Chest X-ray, PA view. Patient: 65 years old, sex F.
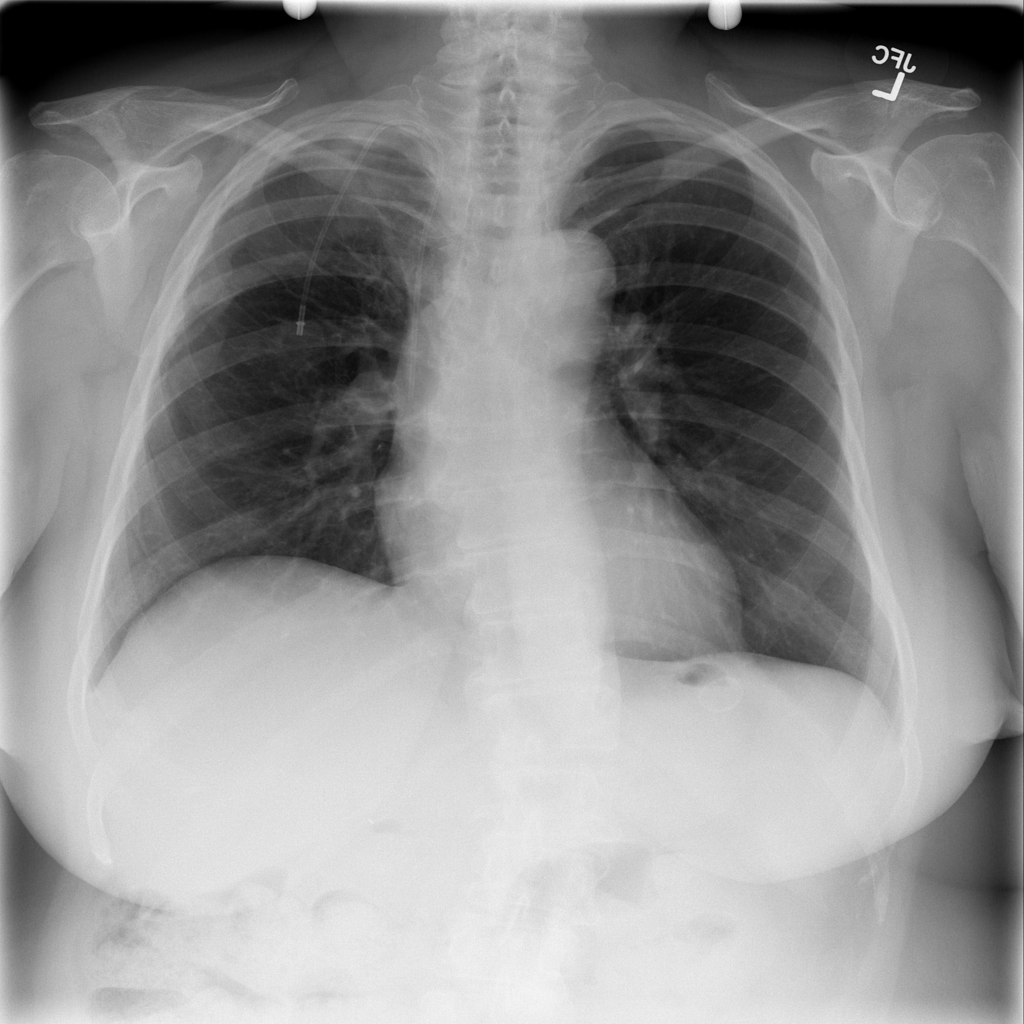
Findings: No Finding